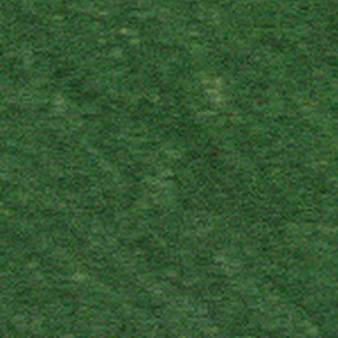
Label: other